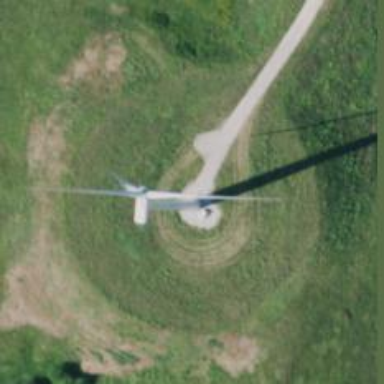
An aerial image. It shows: Wind turbine generator that utilizes wind as its source for generating electricity. It is of the horizontal axis type.